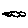
Label: cloud